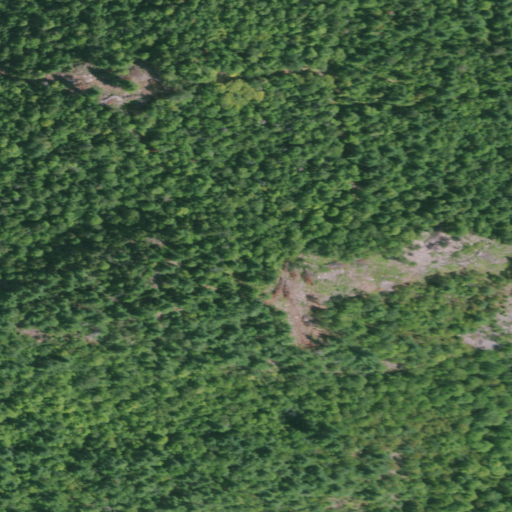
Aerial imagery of mountain in New York named Columbe Mountain containing evergreen forest, deciduous forest, mixed forest, grassland, and shrub